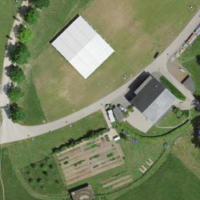
EUNIS habitat code: 53
Species observed at this site:
Salvia pratensis